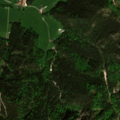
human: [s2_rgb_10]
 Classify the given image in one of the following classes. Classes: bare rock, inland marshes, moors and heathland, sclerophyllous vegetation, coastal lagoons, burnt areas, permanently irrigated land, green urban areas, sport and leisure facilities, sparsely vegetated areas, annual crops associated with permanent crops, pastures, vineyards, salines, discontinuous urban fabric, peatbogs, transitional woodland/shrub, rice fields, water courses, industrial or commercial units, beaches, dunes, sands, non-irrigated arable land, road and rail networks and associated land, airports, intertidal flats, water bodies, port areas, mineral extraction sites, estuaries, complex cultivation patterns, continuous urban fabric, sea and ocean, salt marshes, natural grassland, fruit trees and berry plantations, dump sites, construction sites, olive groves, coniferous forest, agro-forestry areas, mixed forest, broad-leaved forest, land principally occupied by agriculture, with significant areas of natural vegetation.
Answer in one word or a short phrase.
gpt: pastures, coniferous forest, mixed forest